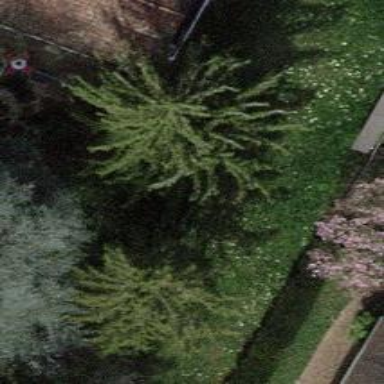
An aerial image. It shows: Evergreen needle-leaved tree.